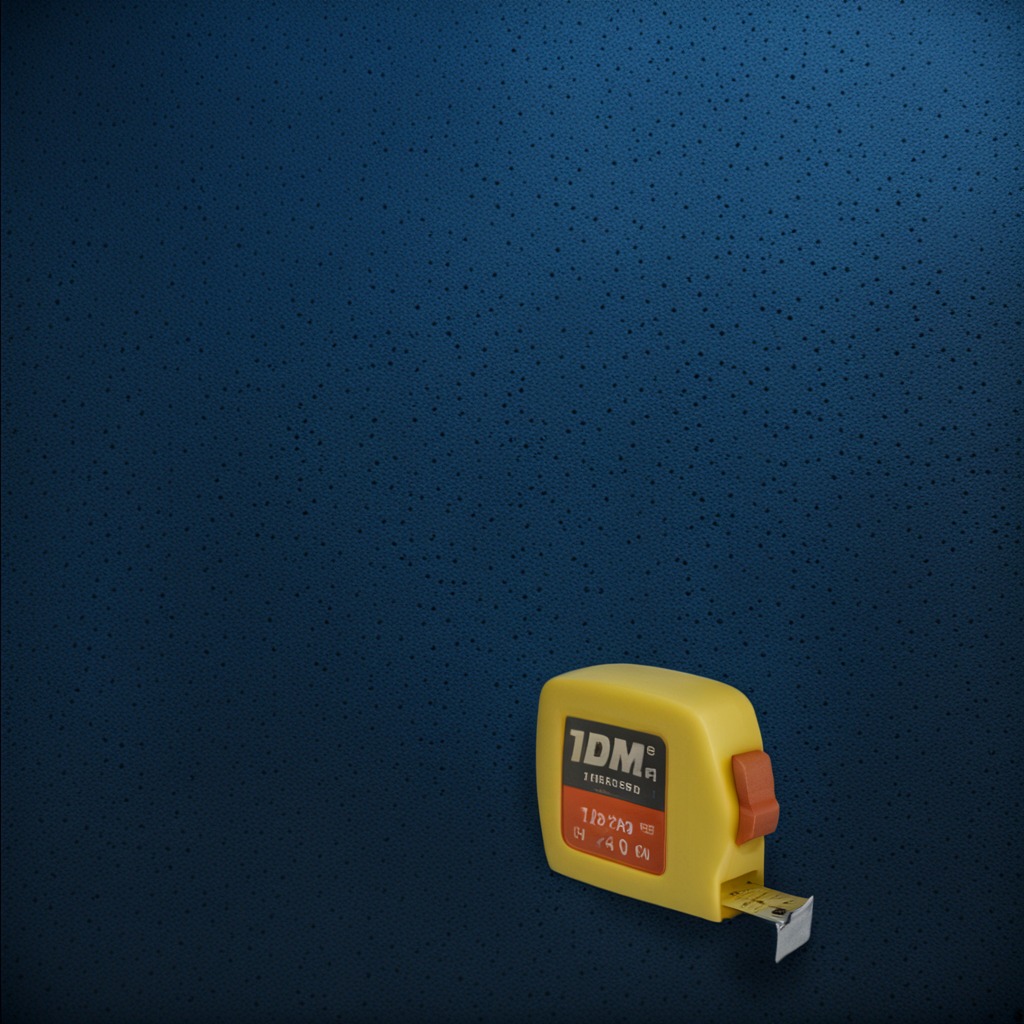
A measuring tape lies on the clean granite tabletop.